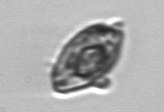
Label: Katodinium_or_Torodinium